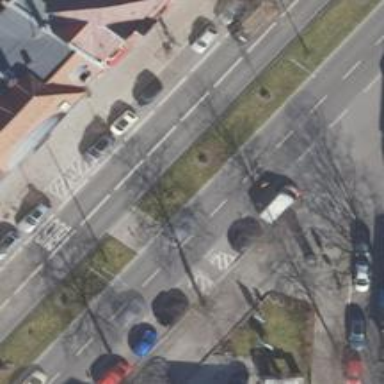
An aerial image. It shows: Unmarked crossing on the road.